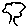
Label: tree